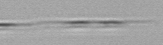
Label: Pseudo-nitzschia